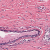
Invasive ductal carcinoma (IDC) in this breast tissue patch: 0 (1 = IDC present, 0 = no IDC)